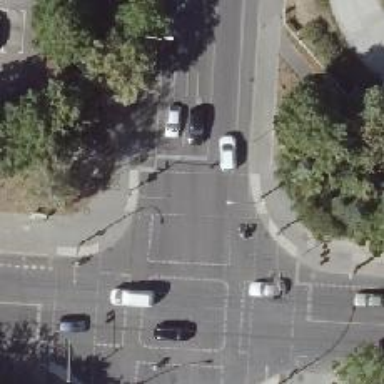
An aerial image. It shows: Tertiary road with asphalt surface. There are separate sidewalks on both sides and exclusive cycle lanes on both sides of the road.